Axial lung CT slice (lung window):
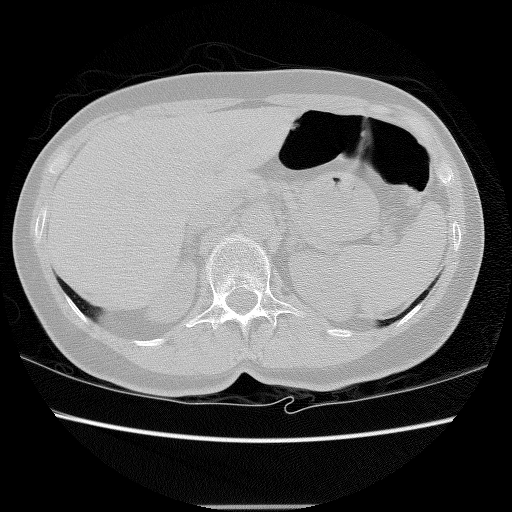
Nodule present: no